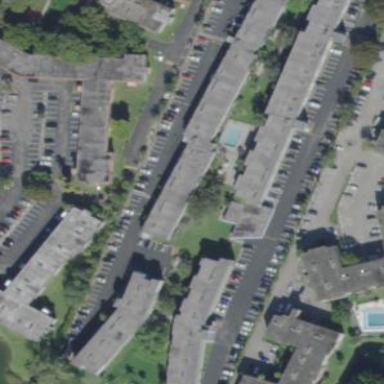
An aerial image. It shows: View of apartment building.